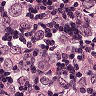
Metastatic tissue present: yes